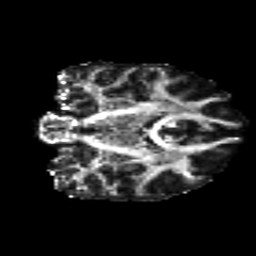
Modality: FA
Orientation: coronal
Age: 22
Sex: female
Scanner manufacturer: siemens
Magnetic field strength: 3 T
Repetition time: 8.8 s
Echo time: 0.085 s